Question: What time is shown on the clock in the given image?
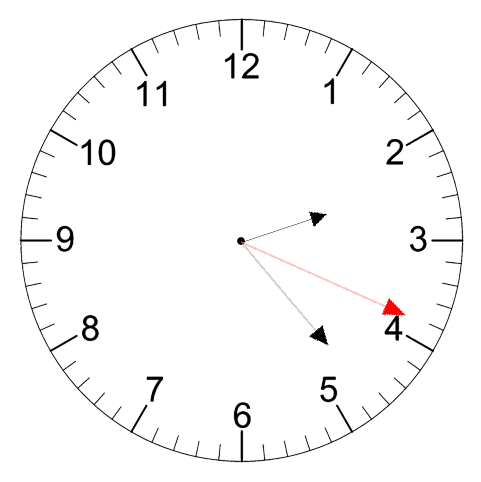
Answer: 02:23:19